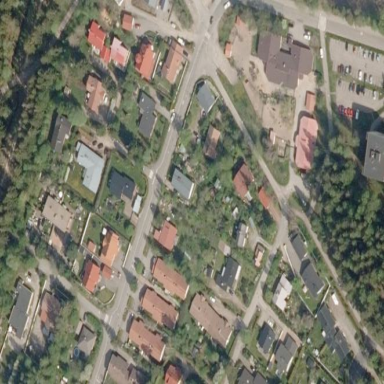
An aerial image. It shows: Residential area.